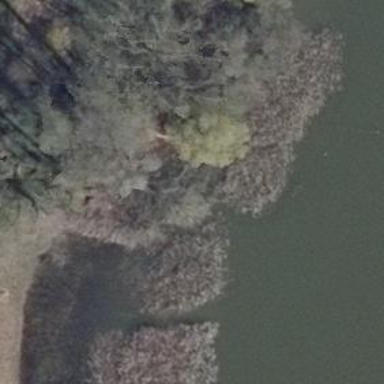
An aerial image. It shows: Reedbed in wetland area.